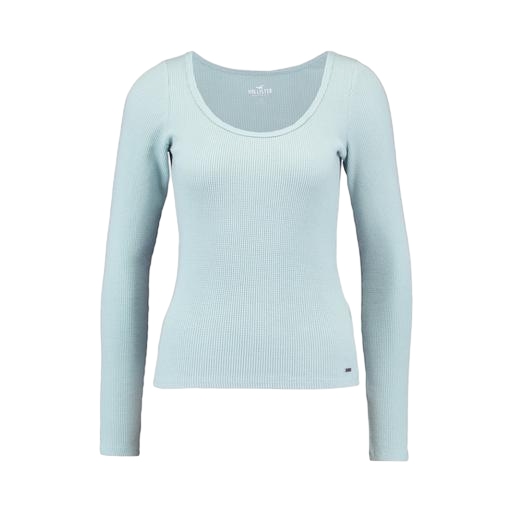
blue scoop-neck long-sleeve t-shirt, blue iconic women's long-sleeved t-shirt, blue anna thermal long sleeve top, white background